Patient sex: F
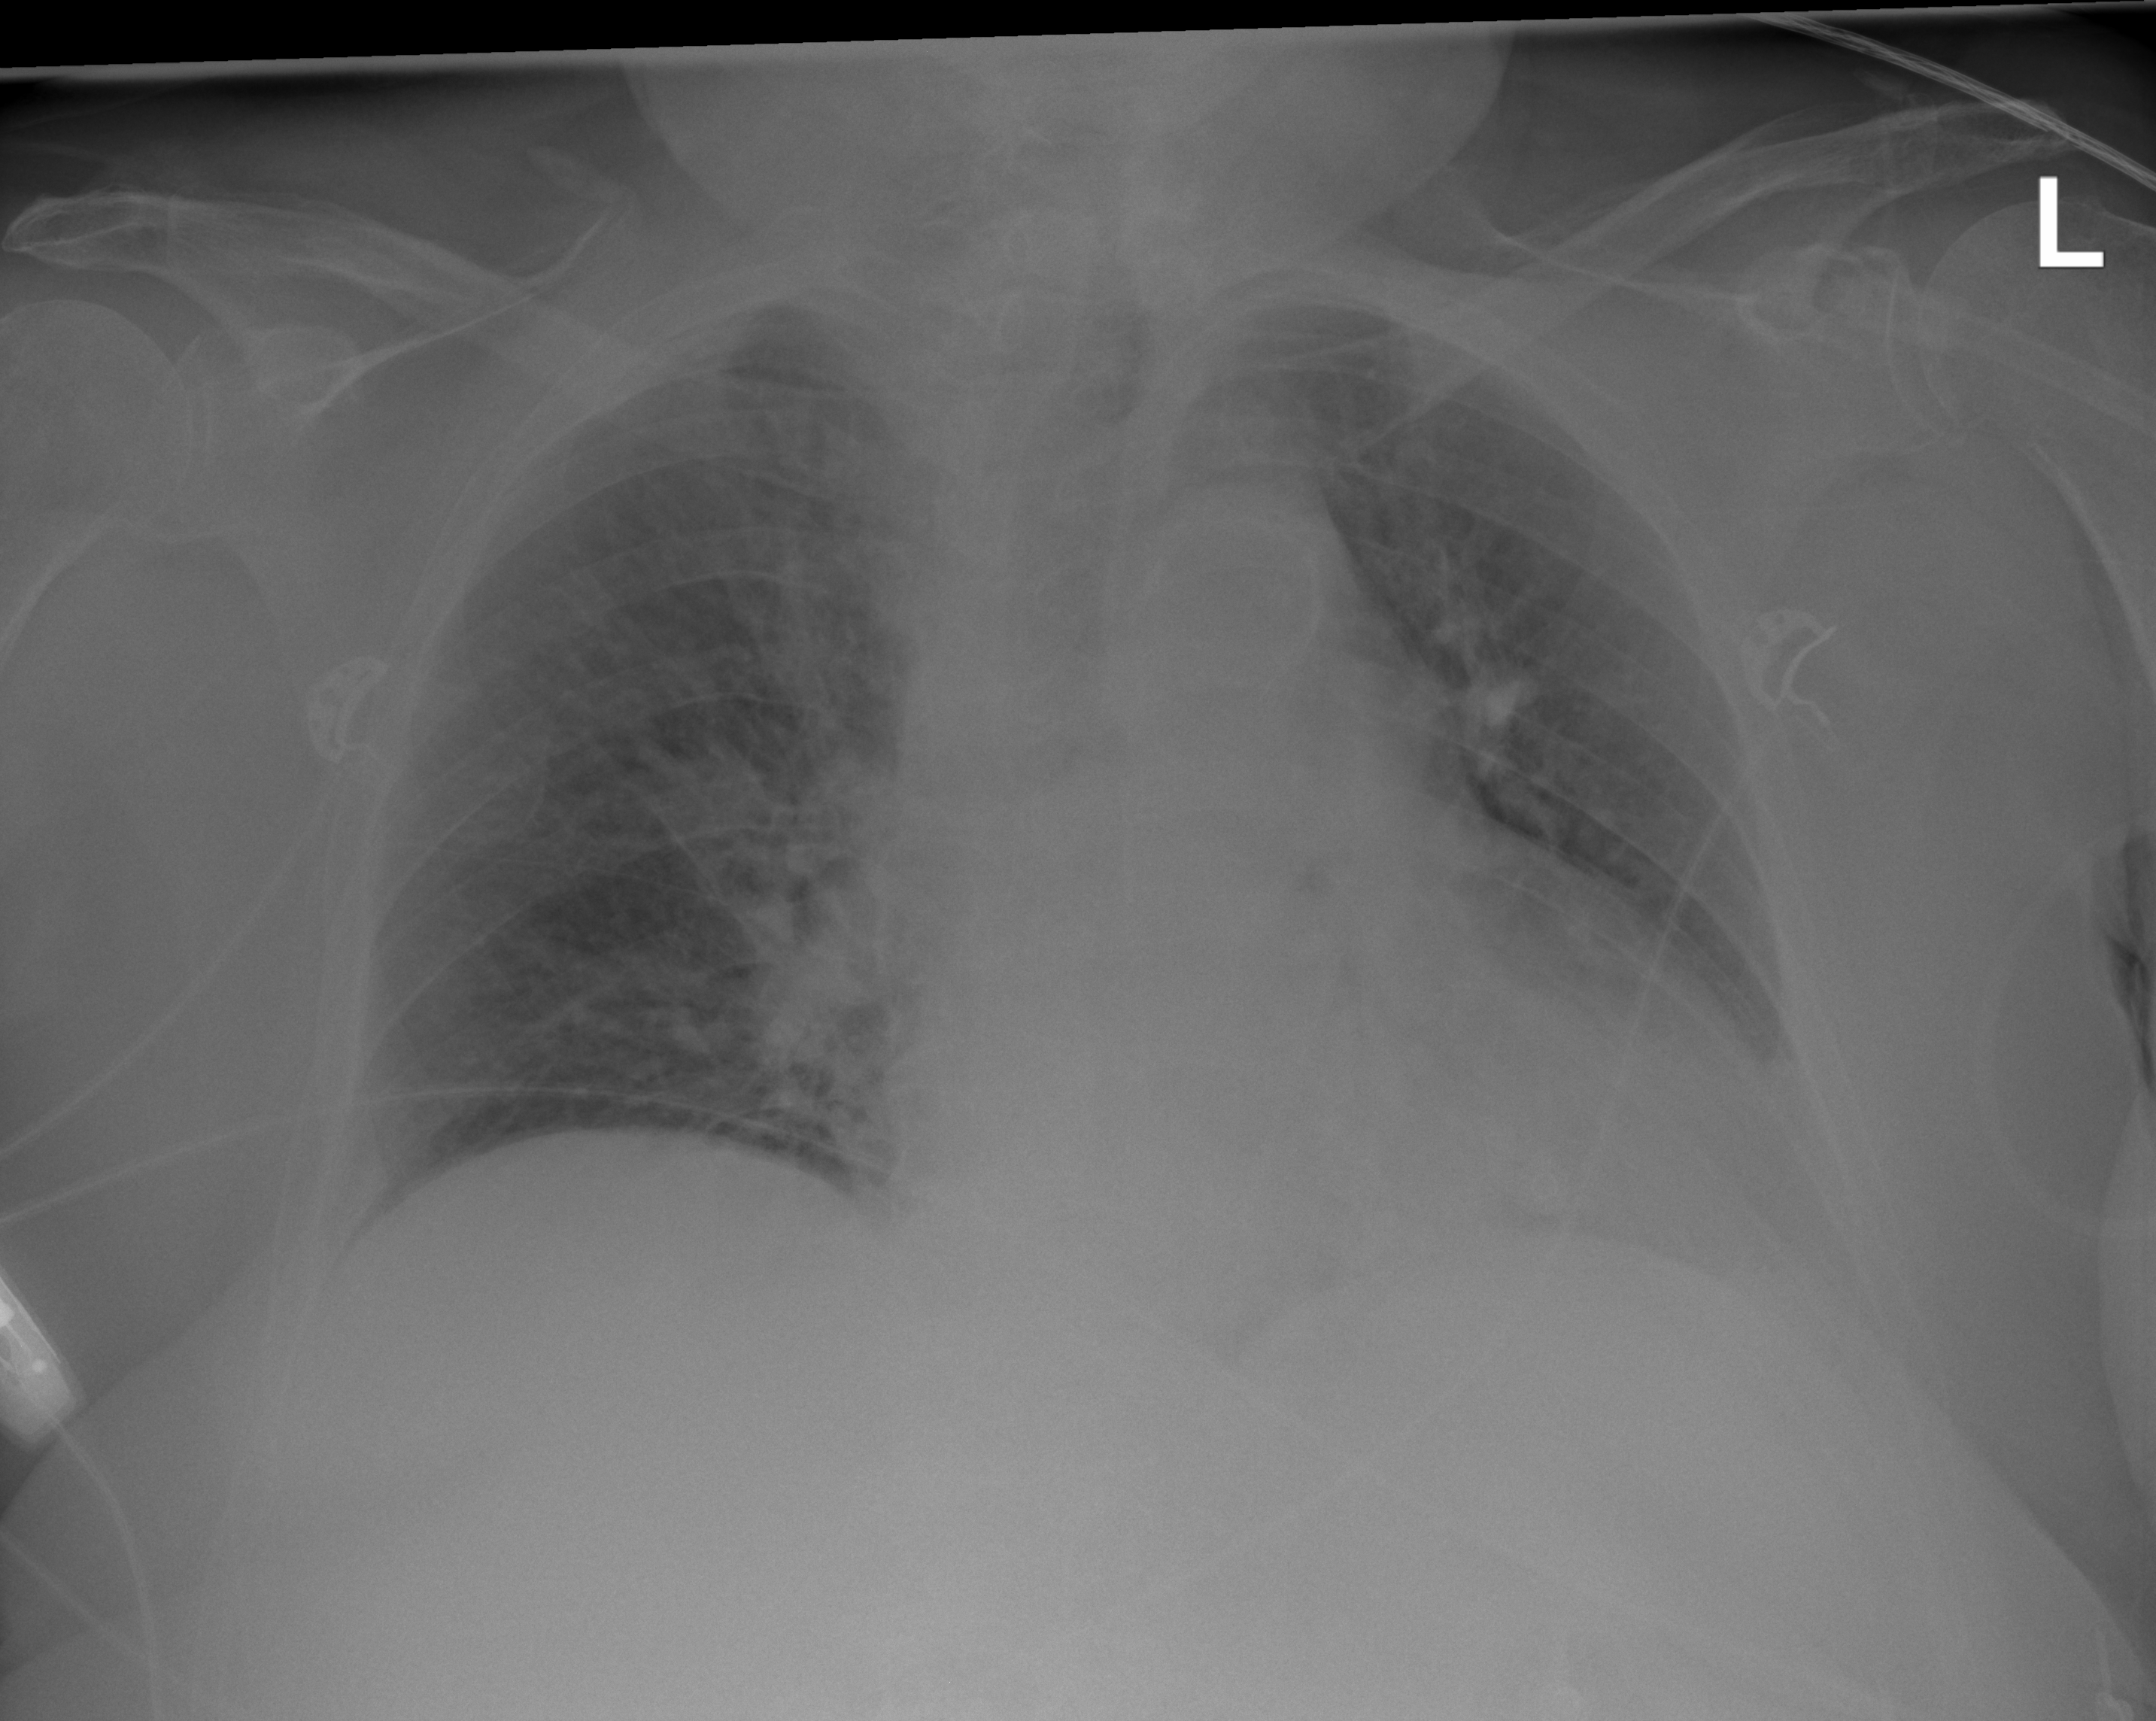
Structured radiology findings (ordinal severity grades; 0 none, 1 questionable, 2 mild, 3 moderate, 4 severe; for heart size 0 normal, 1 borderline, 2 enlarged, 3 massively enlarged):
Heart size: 3
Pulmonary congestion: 2
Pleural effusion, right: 0
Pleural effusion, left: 2
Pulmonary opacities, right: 0
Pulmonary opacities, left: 0
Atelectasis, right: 0
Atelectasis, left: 2